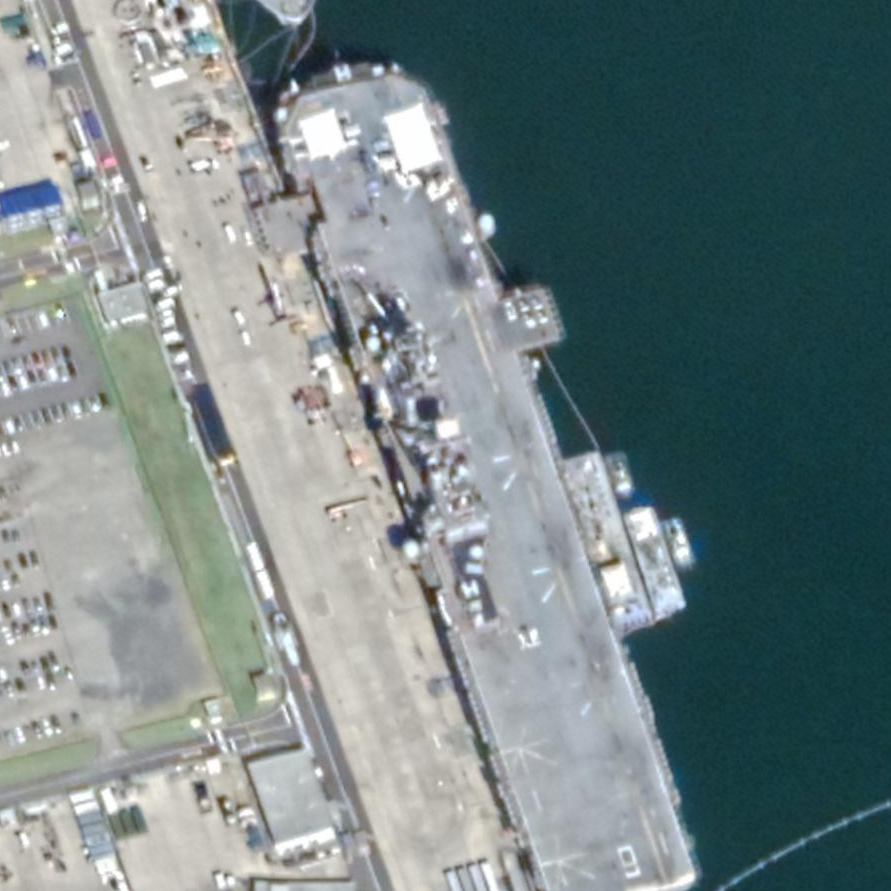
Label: assault